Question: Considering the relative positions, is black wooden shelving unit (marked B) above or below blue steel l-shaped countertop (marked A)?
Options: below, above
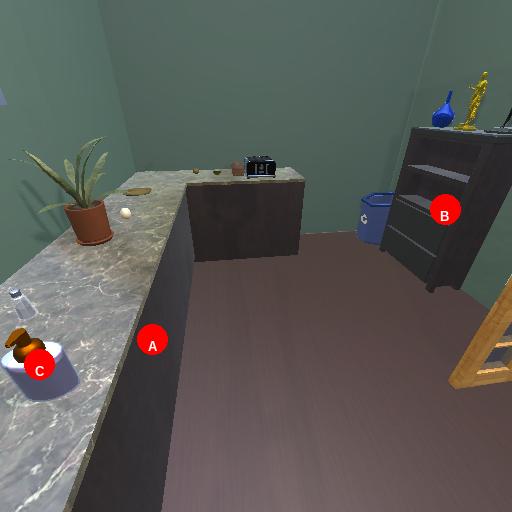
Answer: below